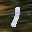
Label: 1